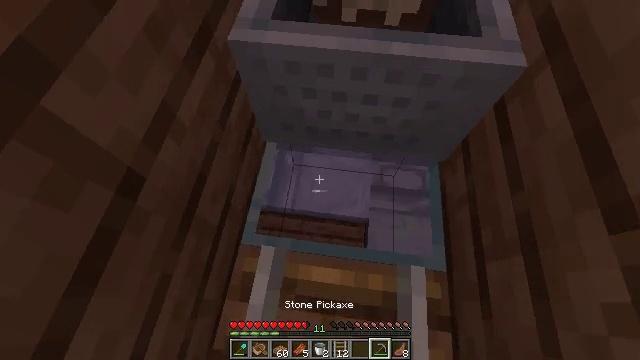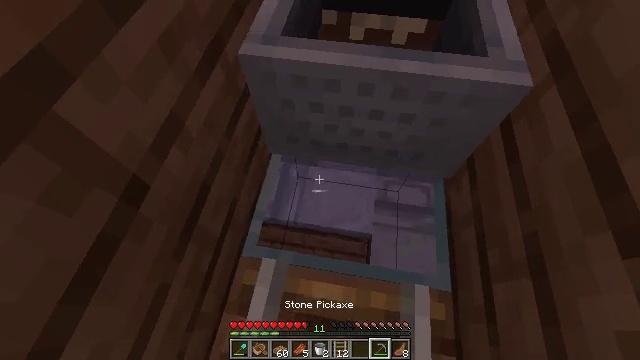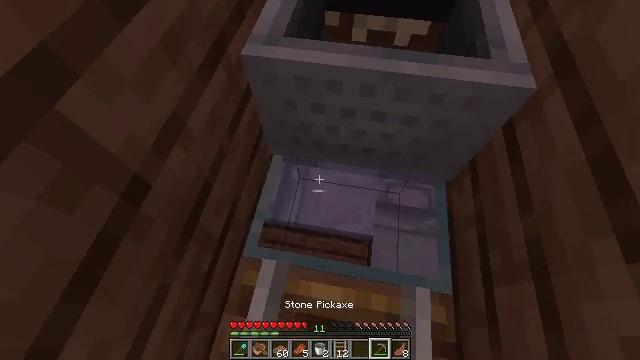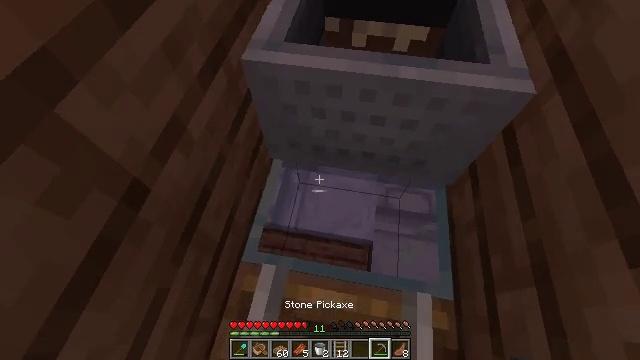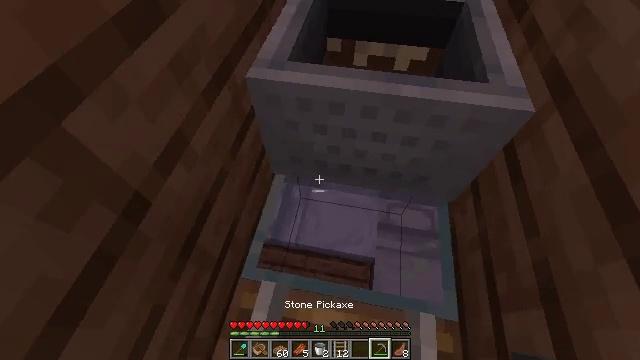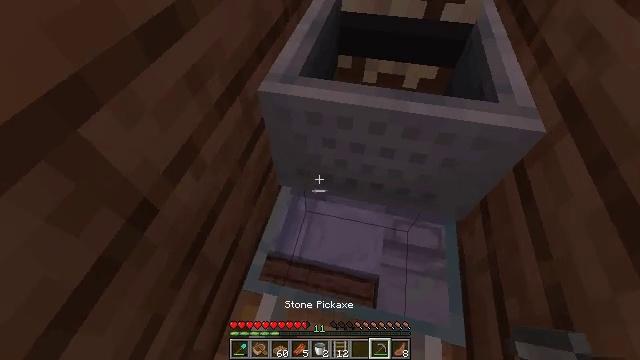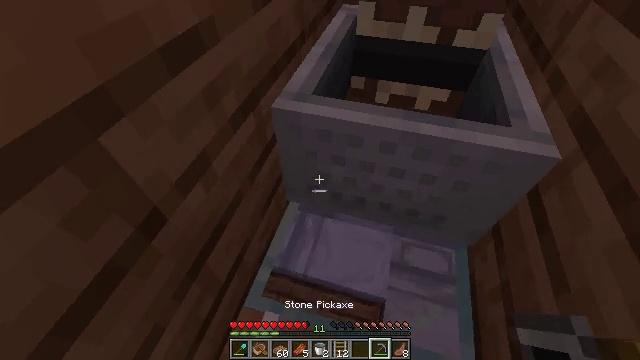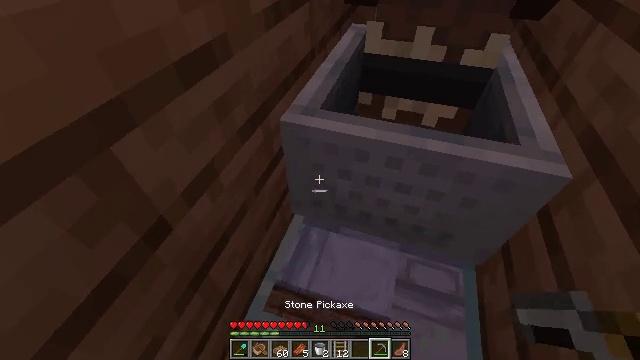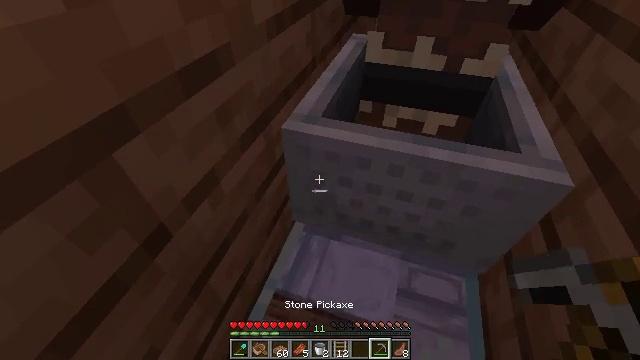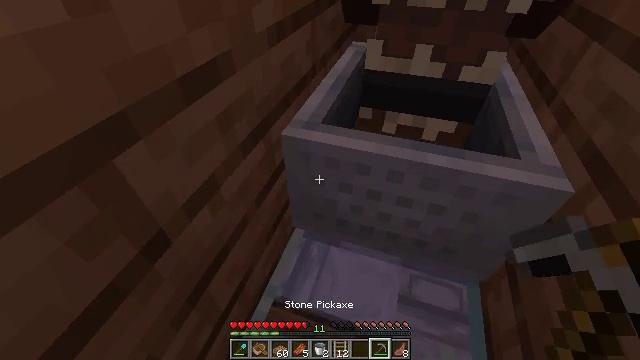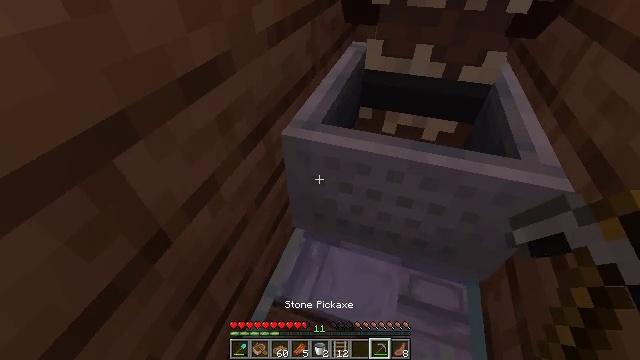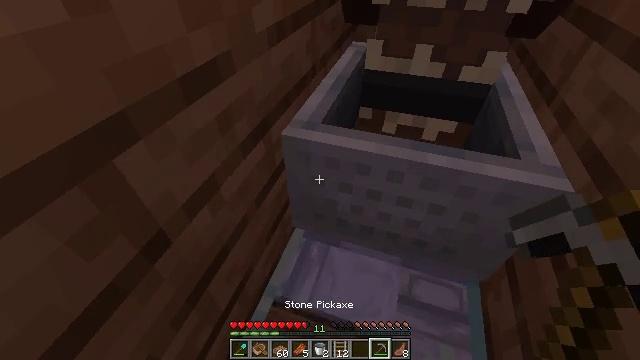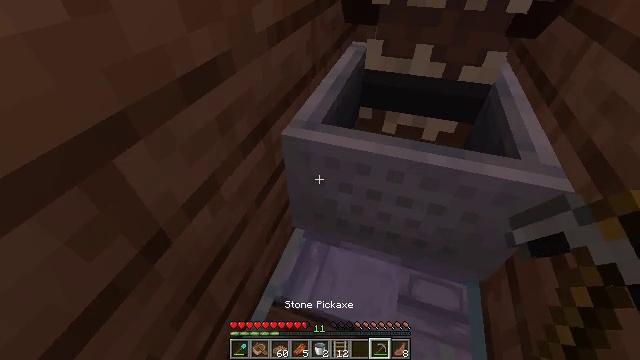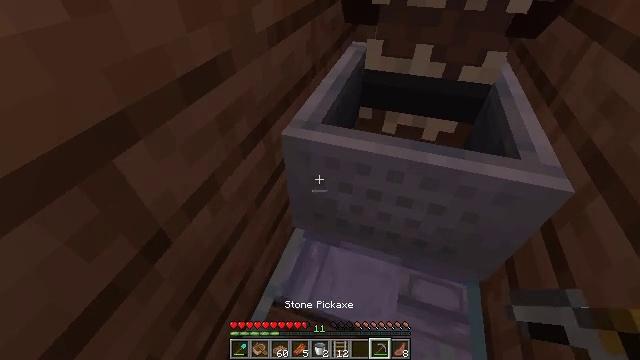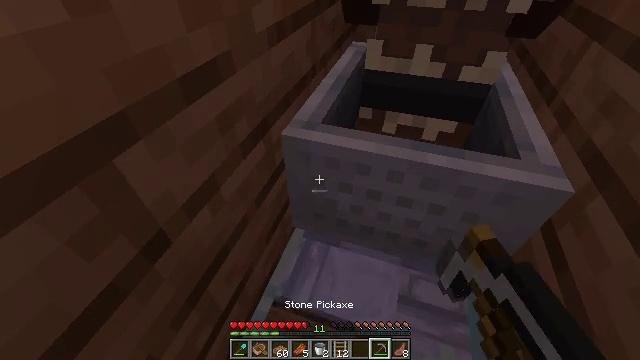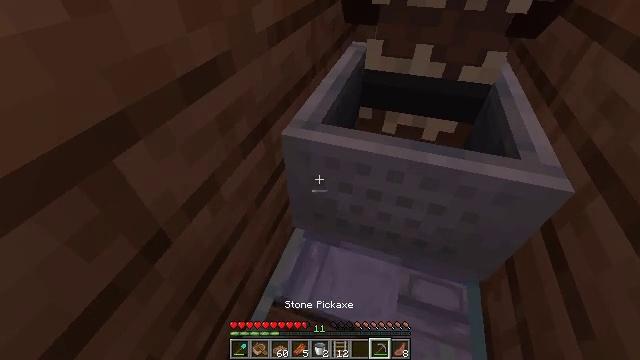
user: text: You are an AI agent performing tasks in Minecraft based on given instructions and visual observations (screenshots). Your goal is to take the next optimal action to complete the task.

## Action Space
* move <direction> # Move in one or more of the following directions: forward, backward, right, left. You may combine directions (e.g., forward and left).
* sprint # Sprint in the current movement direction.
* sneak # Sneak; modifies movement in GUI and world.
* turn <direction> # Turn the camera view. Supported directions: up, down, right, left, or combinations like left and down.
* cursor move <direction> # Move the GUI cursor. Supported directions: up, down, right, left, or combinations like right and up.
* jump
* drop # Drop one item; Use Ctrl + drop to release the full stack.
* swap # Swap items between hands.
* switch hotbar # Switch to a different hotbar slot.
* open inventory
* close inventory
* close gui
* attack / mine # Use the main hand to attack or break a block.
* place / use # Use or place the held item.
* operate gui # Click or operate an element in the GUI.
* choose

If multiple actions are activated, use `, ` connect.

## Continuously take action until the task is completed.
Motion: motion action
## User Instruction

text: Retrieve jungle planks by mining.
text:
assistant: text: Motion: sneak, turn left and up
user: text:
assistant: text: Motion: sneak
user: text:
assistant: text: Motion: sneak, turn up
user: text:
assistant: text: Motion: sneak, turn up
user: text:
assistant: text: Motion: sneak, turn left and up
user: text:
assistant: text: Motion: sneak, turn left and up
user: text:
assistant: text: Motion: sneak, turn left and up
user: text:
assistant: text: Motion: sneak, turn up
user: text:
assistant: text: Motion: sneak, turn up
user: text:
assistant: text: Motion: sneak
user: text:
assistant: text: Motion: sneak
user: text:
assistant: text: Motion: sneak
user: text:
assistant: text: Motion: sneak, attack / mine
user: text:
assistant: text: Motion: sneak, attack / mine
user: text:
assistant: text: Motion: sneak, attack / mine
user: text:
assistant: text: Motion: sneak, attack / mine
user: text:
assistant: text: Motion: move forward, sneak
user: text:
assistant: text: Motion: move forward, sneak
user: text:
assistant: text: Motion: move forward, sneak
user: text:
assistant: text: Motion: move forward, sneak, turn down
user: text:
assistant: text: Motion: move forward, sneak, turn right and down
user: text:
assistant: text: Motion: move forward, sneak, turn right and down
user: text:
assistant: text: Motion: move forward, sneak, turn down
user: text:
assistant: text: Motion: sneak, turn right and down
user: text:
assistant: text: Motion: sneak, turn right and down
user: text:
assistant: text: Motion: sneak
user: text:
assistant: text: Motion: sneak
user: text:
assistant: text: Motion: sneak
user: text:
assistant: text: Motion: sneak
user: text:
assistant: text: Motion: sneak, attack / mine